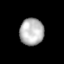
Tissue: lung
Cell type: Others
Senescence score: 0.5941
Nuclear area (px): 640
Mean DAPI intensity: 180.986